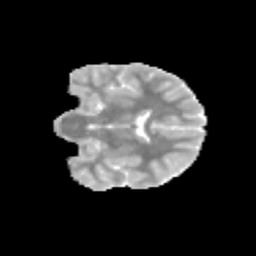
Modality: MD
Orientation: coronal
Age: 13
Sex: female
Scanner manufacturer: siemens
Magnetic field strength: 3 T
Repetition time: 3.8 s
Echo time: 0.07 s